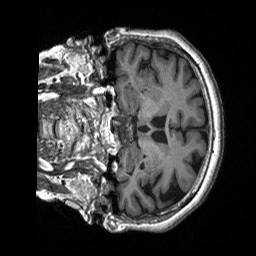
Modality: T1w
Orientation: coronal
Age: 67
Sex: female
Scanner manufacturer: siemens
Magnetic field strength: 3 T
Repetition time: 2.4 s
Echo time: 0.00226 s